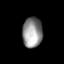
Tissue: lung
Cell type: Endothelial cells
Senescence score: 0.6014
Nuclear area (px): 594
Mean DAPI intensity: 145.086